Field crop: maize
Growth stage: 1
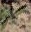
Species: atriplex